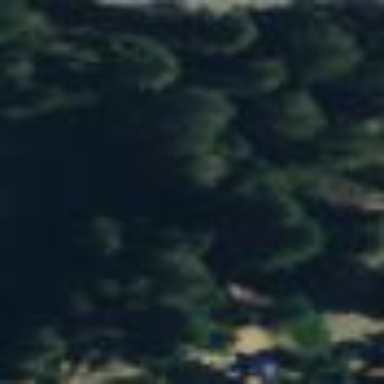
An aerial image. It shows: Evergreen needle-leaved woodland.